Question: I have weekdays store like 1,2,3 instead of Sunday, Monday, Tuesday etc..(1= Sunday, 2 = Monday, ..., 7 = Saturday).

now I want to retrieve like Sunday, monday instead 1 and 2
I tried using DATE_FORMAT(date,format).. but no success.
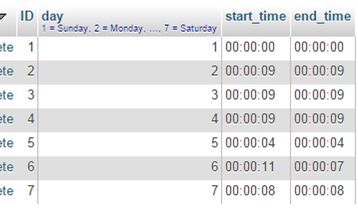
Answer: Just use a 'case' statement:
'''
select (case day when 1 then 'Sunday'
when 2 then 'Monday'
when 3 then 'Tuesday'
when 4 then 'Wednesday'
when 5 then 'Thursday'
when 6 then 'Friday'
when 7 then 'Saturday'
end) as DayOfWeek
'''
Or, in MySQL, you can also use 'ELT()':
'''
select elt(day, 'Sunday', 'Monday', 'Tuesday', 'Wednesday', 'Thursday', 'Friday', 'Saturday')
'''